Question: I'm trying to create a footer at the bottom of my page, but my 'body' only covers half of the page. I've tried 'body { height:auto;', 'height:1200px;'and 'height:100%;' but it won't resize.
I'll just put my whole code here, maybe there's something else reacting with it.

'''
<?xml version="1.0" encoding="UTF-8"?>
<!DOCTYPE html
PUBLIC "-//W3C//DTD XHTML 1.0 Transitional//EN"
"DTD/xhtml1-transitional.dtd">
<html xmlns="http://www.w3.org/1999/xhtml" xml:lang="en" lang="en">
<head>
<script src="jquery-1.4.2.min.js"></script>
<link rel="shortcut icon" href="clade.png" />
<link rel="stylesheet" type="text/css" media="screen" href="style.css" />
<title>Artotek</title>
<script src="jquery-1.10.2.min.js">
</script>
<LINK REL="SHORTCUT ICON"
HREF="favicon.ico">
</head>
<body>
<!-- KIELET -->
<div class="kielet">
<nav>
<!--Englanti-->
<a href="en_index.html"><img class="icon" src="iconit/en.gif" title="in english" onmouseover="this.src='iconit/en_hover.gif'" onmouseout= "this.src='iconit/en.gif'"></a>
<!--Ruotsi-->
<a href="swe_index.html"><img class="icon" src="iconit/swe.gif" title="pa svenska" onmouseover="this.src='iconit/swe_hover.gif'" onmouseout="this.src='iconit/swe.gif'"></a>
<!--Venaja-->
<a href="ru_index.html"><img class="icon" src="iconit/ru.gif" title="Po russki" onmouseover="this.src='iconit/ru_hover.gif'" onmouseout="this.src='iconit/ru.gif'"></a>
</div>
<div class="navigointi">
<ul>
<li><a href="tieto.html">Tietoa Meista</a></li>
<li><a href="yhteys.html">Yhteystiedot</a></li>
</ul>
</div>
<div id="footer" style="bottom:0px; right:0px; width:100px; font-size:8px;">
</div>
<div id="teksti" style="position:absolute; width:100%; top: 40px; font-size: 20px; height:130px; margin-top:0px; text-align:center; ">
Tervetuloa
<br>
<br>
<p>Olemme startup innovatiivisten tuotteiden kehitysyritys<br>
Kysyttavaa? <a href="yhteys.html" style="color:blue; text-decoration:underline;" title="Ota yhteytta">Ota yhteytta</a>!</p>
</div>
<div id="slidy" class="slidepart fl">
<img src="1.jpg"><img src="2.jpg"><img src="3.jpg"><img src="4.jpg"><img src="5.jpg">
<div class="sl_paginationpart">
<ul id="slidya" class="slpagination">
<li><a href="javascript: prevnext(0);" class="prev"></a></li>
<li><a href="javascript: thisisit(0)" class="number select">1</a></li>
<li><a href="javascript: thisisit(1)" class="number ">2</a></li>
<li><a href="javascript: thisisit(2)" class="number ">3</a></li>
<li><a href="javascript: thisisit(3)" class="number ">4</a></li>
<li><a href="javascript: thisisit(4)" class="number ">5</a></li>
<li><a href="javascript: prevnext(1);" class="next"></a></li>
</ul>
<script type="text/javascript">
var slo=null;
var sola = Array();
var prev = 0;
var cur = 1;
var timi=null
$(document).ready(function() {
sol = document.getElementById('slidy').getElementsByTagName('img')
var sho = document.getElementById('slidya').getElementsByTagName('a');
for(var i=1;i<sho.length-1;i++)sola.push(sho[i])
for(var i=1;i<sol.length;i++)sol[i].style.display = 'none';
timi = window.setInterval('doslide()',5000);
})
function doslide()
{
$(sol[prev]).fadeOut(500);
$(sol[cur]).fadeIn(500);
sola[prev].className = 'number'
sola[cur].className = 'number select'
prev = cur++;
if(cur>sol.length-1)
{
cur=0;
prev= sol.length-1;
}
}
function prevnext(mode)
{
window.clearInterval(timi);timi=null;
if(mode)
{
if(cur>sol.length-1)
{
cur=0;
prev= sol.length-1;
}
doslide();
}
else
{
cur--;
prev--;
if(prev<0)
{
cur=0;
prev= sol.length-1;
}
if(cur<0)
{
cur=sol.length-1;
prev=cur-1 ;
}
$(sol[cur]).fadeOut(500);
$(sol[prev]).fadeIn(500);
sola[cur].className = 'number'
sola[prev].className = 'number select'
}
timi = window.setInterval('doslide()',2000)
}
function thisisit(aiyo)
{
cur = aiyo
window.clearInterval(timi);timi=null;
$(sol[cur]).fadeIn(500);
$(sol[prev]).fadeOut(500);
sola[cur].className = 'number select'
sola[prev].className = 'number'
prev=cur
++cur;
if(prev<0)prev = sol.length-1;
timi = window.setInterval('doslide()',2000)
}
</script>
</div>
</div>
</div>
</div>
<!--Twitter
<div class="twitter" style="width:50px; top:0px; margin-top:0px;">
<a class="twitter-timeline" href="https://twitter.com/ArtotekTmi" data-widget-id="381408956653899776">@ArtotekTmi Twitter</a>
<script>!function(d,s,id){var js,fjs=d.getElementsByTagName(s)[0],p=/^http:/.test(d.location)?'http':'https';if(!d.getElementById(id)){js=d.createElement(s);js.id=id;js.src=p+"://platform.twitter.com/widgets.js";fjs.parentNode.insertBefore(js,fjs);}}(document,"script","twitter-wjs");</script>
</div>-->
<span style="bottom:0px; left:500px;">Tehnyt: Claudio Lintunen</span>
</body>
</html>
'''
'''
body {
font-family:helvetica;
margin: auto;
min-height: 100%;
width: 100%;
}
#background {
background-image:kuvat/nainen.png;
background-repeat: none;
height: 100%;
width: 100%;
}
.fl {
top:150px;
width: 100%;
left: 25%;
transition: all;
position: absolute;
}
.slidepart {
width:700px;
height:450px;
overflow:hidden;
position:relative;
border:#218559 solid 2px;
box-shadow:gray 2px 5px 5px;
}
.slidepart img {
position:absolute;
height:450px;
border: black solid 1px;
}
.sl_paginationpart {
display:block;
background:#BE5252 no-repeat left;
width:100%;
height:1px;
position:absolute;
right:0px;
bottom:0px;
padding:6px;
transition:all 0.5s ease
}
.sl_paginationpart:hover {
height:15px;
opacity: 0.8;
background:#B80E39
}
ul.slpagination {
margin:0px;
padding:0px;
list-style:none;
font-family:helvetica;
right: 0px;
}
ul.slpagination:hover {
margin:0px;
padding:0px;
list-style:none;
font-family:helvetica;
}
ul.slpagination li {
margin:0px;
padding:0px;
list-style:none;
float:left;
height:100%
}
ul.slpagination li a {
text-decoration:none;
}
ul.slpagination li a.prev {
width:14px;
height:15px;
display:block;
margin-top: 2px;
}
ul.slpagination li a.next {
width:14px;
height:15px;
display:block;
margin-top: 2px;
}
ul.slpagination li a.number {
background:lightgray;
width:25px;
height:4px;
display:block;
text-align:center;
margin:0px 3px;
font-size:0px;
font-weight:bold;
color:#A3916D;
text-decoration:italic;
font-family: helvetica;
border-radius:5px 5px 2px;
transition: all 0.5s ease;
}
ul.slpagination li a.number:hover {
background:#977E79;
color:lightgray;
height:18px;
font-size:10px;
}
ul.slpagination li a.select {
background:#B78B59;
color:white;
text-decoration:none;
text-decoration:italic;
font-size:0px;
}
.sl_paginationpart:hover li a.select {
height: 18px;
font-size: 10px;
}
.sl_paginationpart:hover li a.number {
height: 18px;
}
#logo {
opacity: 1;
}
.kielet {
top:0px;
width:100%;
background-color: #908967;
padding:0px;
height: 35px;
color: white;
}
.kielet nav {
text-align: left;
height: 35px;
}
.kielet a {
display: inline;
left: 0px;
}
.icon {
width: 50px;
height: 100%;
right: 0px;
float: right;
margin:0 10px;
margin-top:0px;
margin-bottom:0px;
padding: 0px;
}
.parent {
font-family: Verdana;
height: 30px;
font-size: 20px;
transition: background 0.5s ease;
}
.parent:hover {
background: #C2C3C4;
}
.parent a {
color: black;
text-decoration: none;
cursor: pointer;
}
.show ul
{
/*animation for show*/
transition:max-height 1s;
-webkit-transition:max-height 1s;
max-height: 100%;
}
.navigointi
{
width: 533px;
height: 35px;
top: 0px;
position: absolute;
}
.navigointi ul
{
float:left;
width:100%;
padding:0;
margin:0;
list-style-type:none;
}
.navigointi a
{
float:left;
width:6em;
top: 0px;
text-decoration:none;
color:white;
background: FFE97D;
padding:0.2em 0.6em;
border-right:1px solid white;
height:29px;
transition: all 0.5s ease;
}
.navigointi a:hover
{
background-color:#FFF1B0;
color: #645406;
}
.navigointi li
{
display:inline;
}
'''
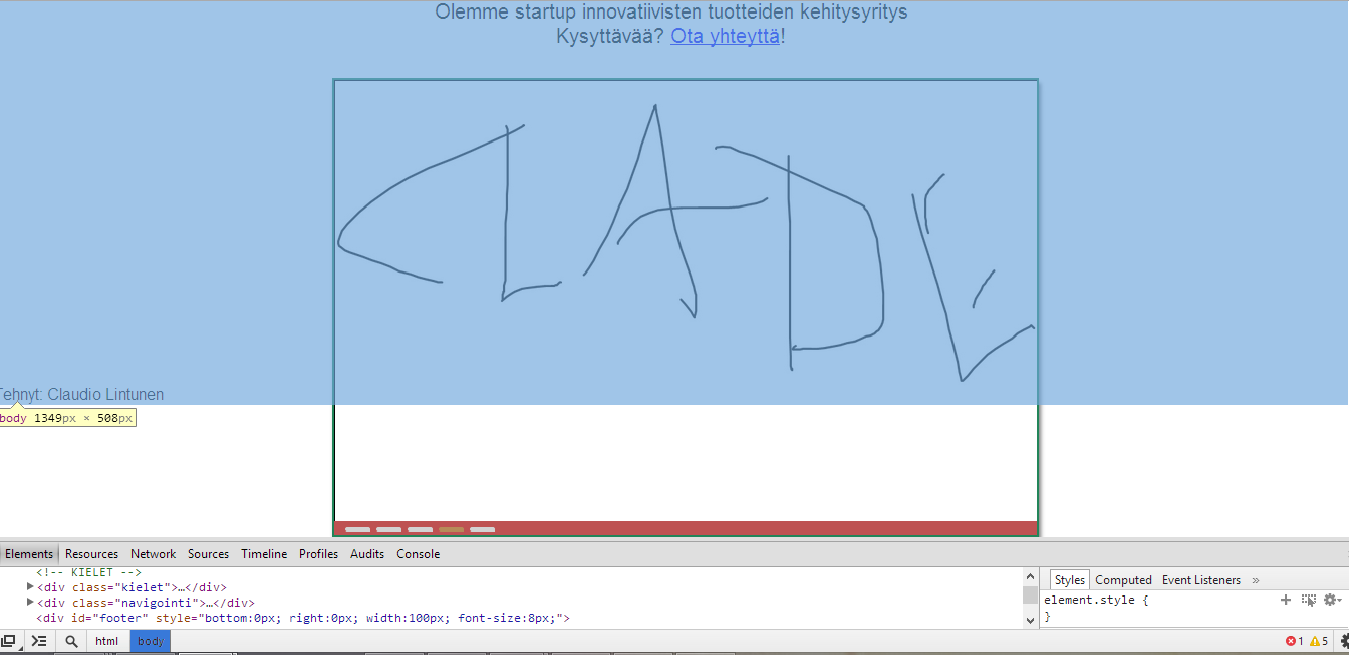
Answer: Fot sticking footer use this method:
U just need to create 'wrapper div' and get out footer from there. Then make 'margin-bottom' in this wrapper equal footer height and create some push div - it will be place for footer. Look at this: <URL>